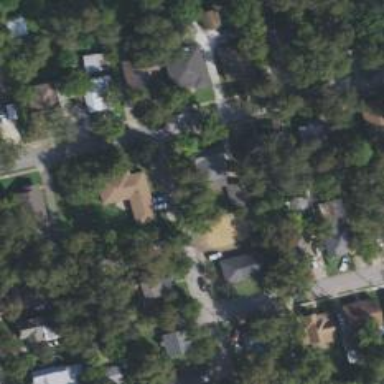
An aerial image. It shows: Residential road.